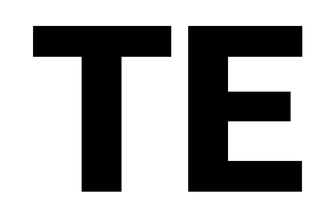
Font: Roboto_Black